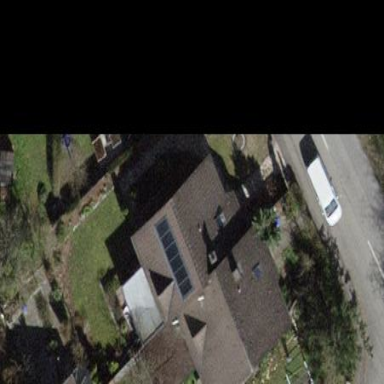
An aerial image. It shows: Gabled roof house.